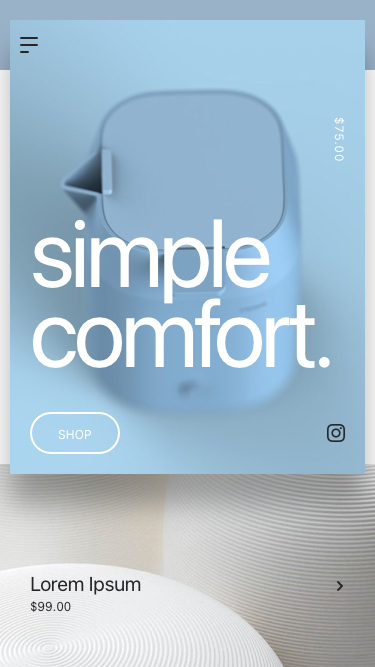
Text in this UI design:
$99.00
Lorem Ipsum
$75.00
simple
comfort.